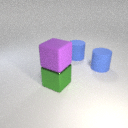
large green metal cube below large purple rubber cube